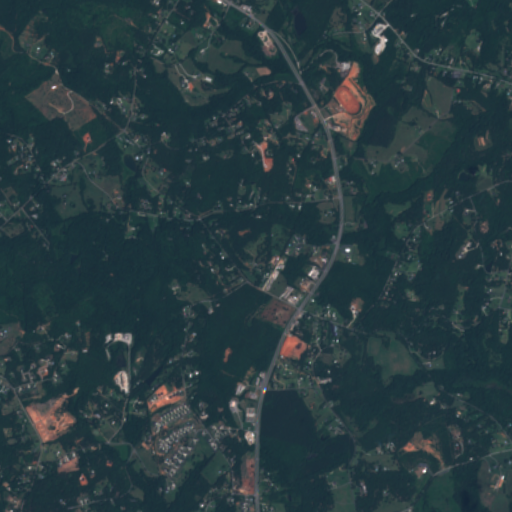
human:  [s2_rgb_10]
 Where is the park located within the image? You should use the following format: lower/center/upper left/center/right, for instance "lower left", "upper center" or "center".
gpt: The park is located in the upper right of the image.
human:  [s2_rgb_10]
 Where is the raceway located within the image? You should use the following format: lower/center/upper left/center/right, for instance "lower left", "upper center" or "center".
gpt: The raceway is located in the upper right of the image.
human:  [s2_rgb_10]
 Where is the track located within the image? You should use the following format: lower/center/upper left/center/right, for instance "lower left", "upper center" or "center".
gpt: The track is located in the upper right of the image.
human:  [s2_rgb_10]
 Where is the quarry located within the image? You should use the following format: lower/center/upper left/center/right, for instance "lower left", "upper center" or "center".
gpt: There is no quarry in the image.